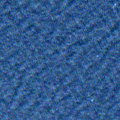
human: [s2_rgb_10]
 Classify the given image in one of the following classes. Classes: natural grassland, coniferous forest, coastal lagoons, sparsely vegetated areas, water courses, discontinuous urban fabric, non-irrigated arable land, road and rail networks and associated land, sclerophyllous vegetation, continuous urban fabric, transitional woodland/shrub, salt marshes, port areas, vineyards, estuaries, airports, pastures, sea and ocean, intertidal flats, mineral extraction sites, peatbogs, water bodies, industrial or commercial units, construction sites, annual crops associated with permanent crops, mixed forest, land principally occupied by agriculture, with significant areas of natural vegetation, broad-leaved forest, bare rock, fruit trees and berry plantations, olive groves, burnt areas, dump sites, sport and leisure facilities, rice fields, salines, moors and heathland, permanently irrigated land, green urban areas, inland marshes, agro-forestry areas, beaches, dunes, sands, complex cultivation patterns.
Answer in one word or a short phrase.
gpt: sea and ocean